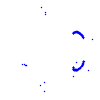
Particle: proton